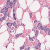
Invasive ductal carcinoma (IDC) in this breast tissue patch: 1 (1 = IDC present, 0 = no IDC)